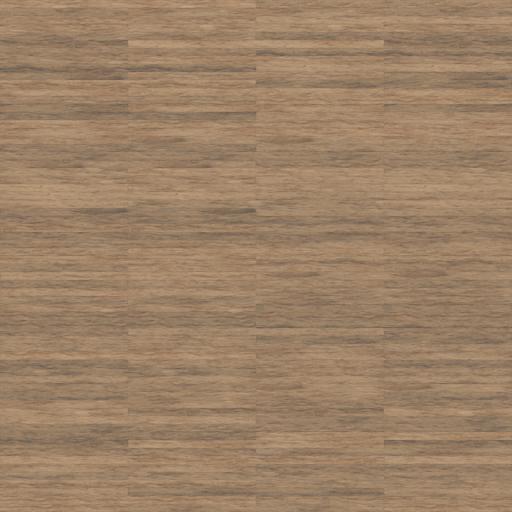
Tags: clean floor flooring parquet smooth subtle wood wooden